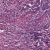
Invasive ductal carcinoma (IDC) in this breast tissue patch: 1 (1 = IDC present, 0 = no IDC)